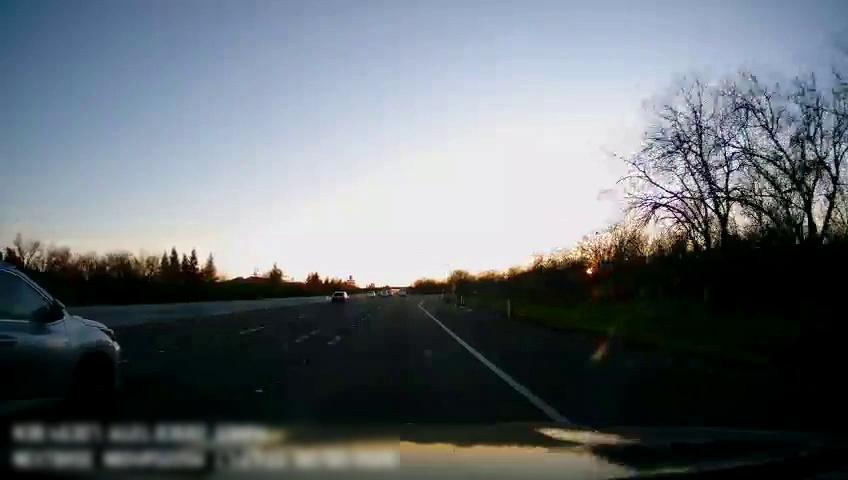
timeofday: Dusk/Dawn/Twilight
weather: Sunny
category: Drivable Space
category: Vehicles | Car
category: Vehicles | SUV
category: Lanes | Current Lane
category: Lanes | Alternate Lane
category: Lanes | Alternate Lane